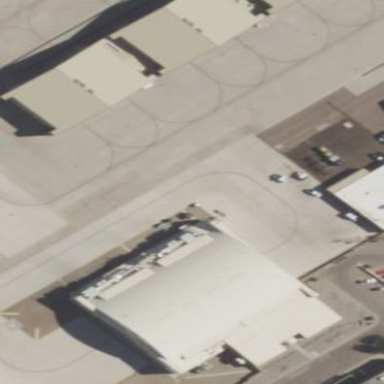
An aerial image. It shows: Hangar building located at airport.